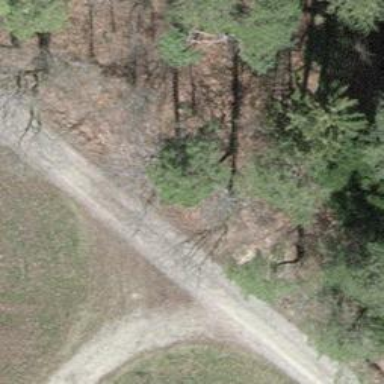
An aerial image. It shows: Gravel track with grade 2 quality.